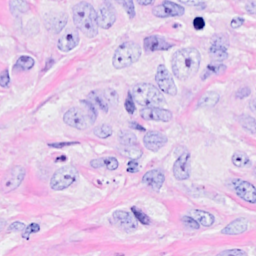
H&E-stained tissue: Breast